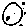
Label: moon